Interaction volume radius: 10 \u00c5
Interaction volume height: 20 \u00c5
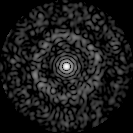
Disorder parameter: 0.8472